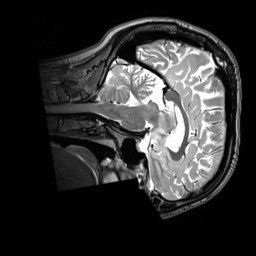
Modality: T2w
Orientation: sagittal
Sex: male
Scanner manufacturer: siemens
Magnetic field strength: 3 T
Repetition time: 3.2 s
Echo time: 0.409 s